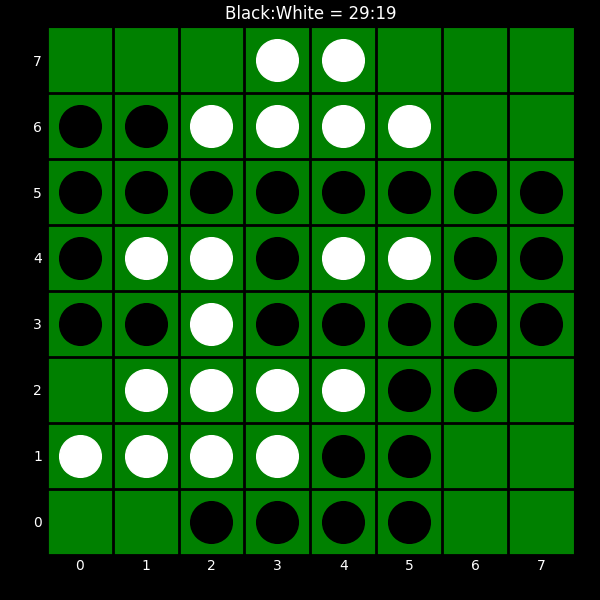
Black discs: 29
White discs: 19